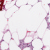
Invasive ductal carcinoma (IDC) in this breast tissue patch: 0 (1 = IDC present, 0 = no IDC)